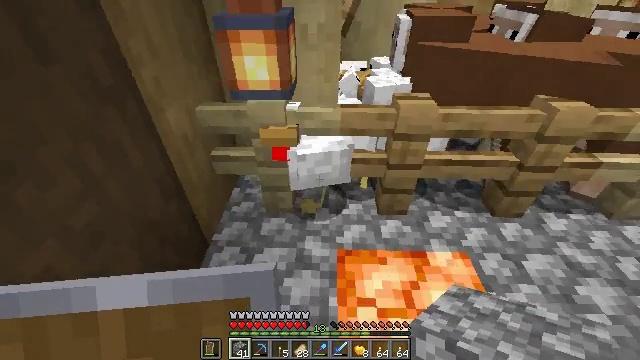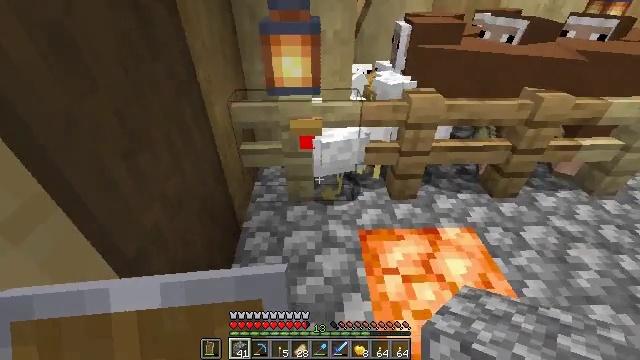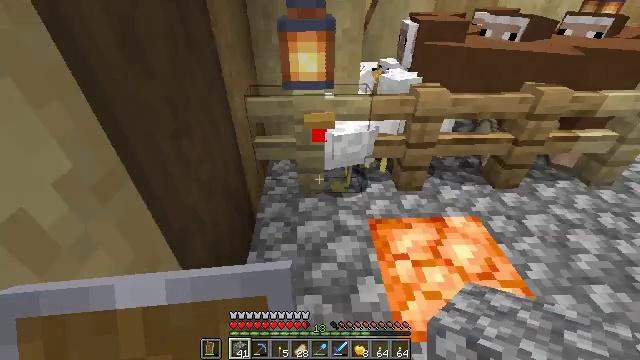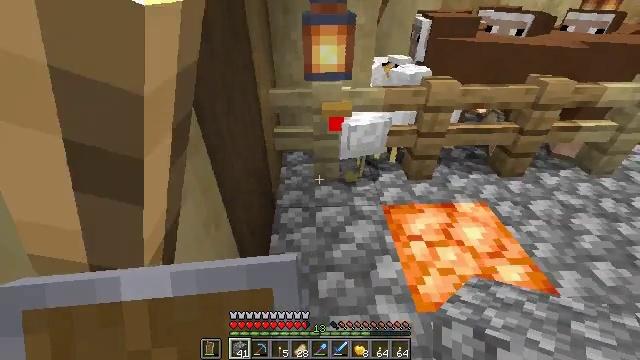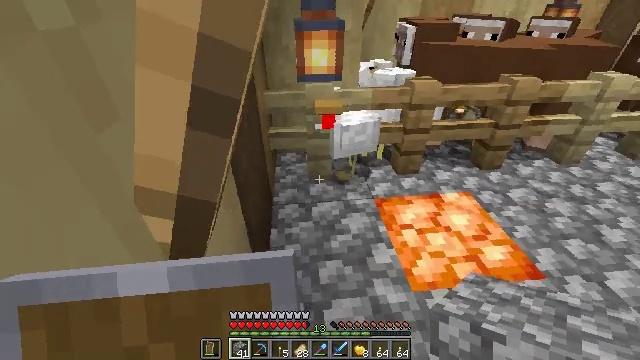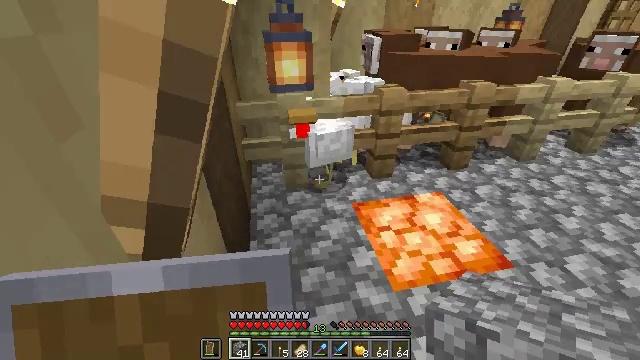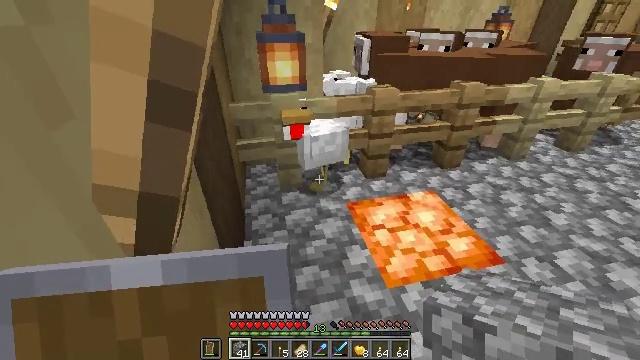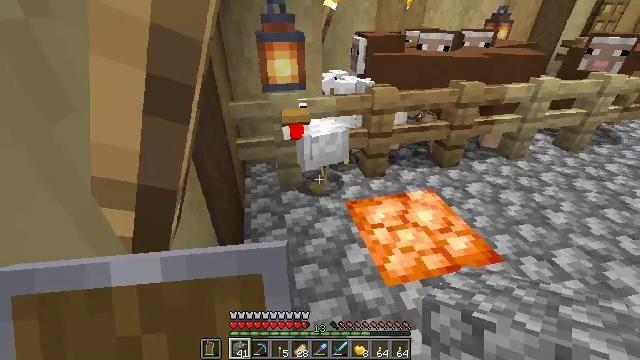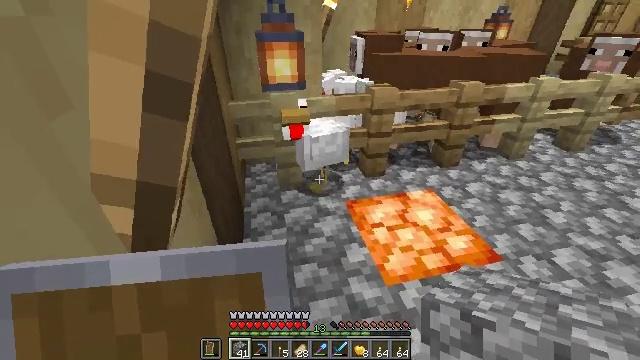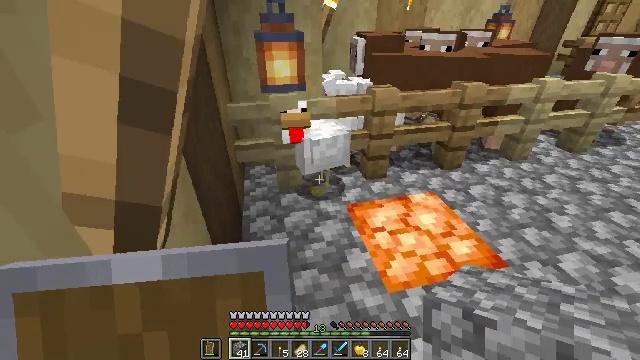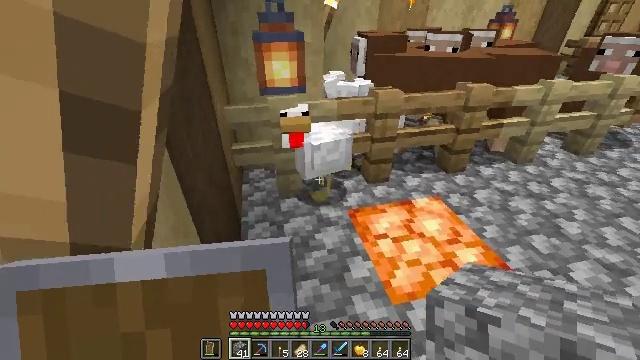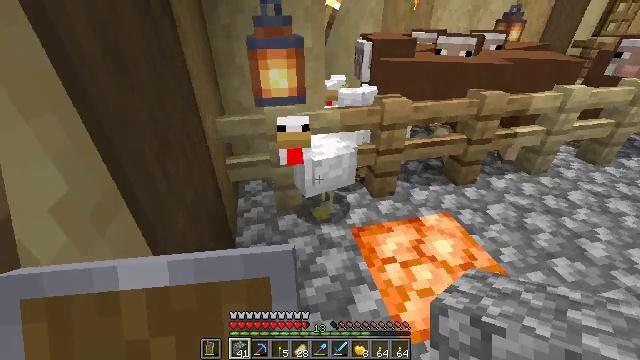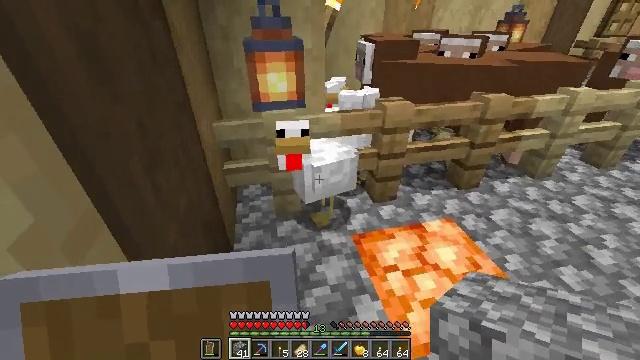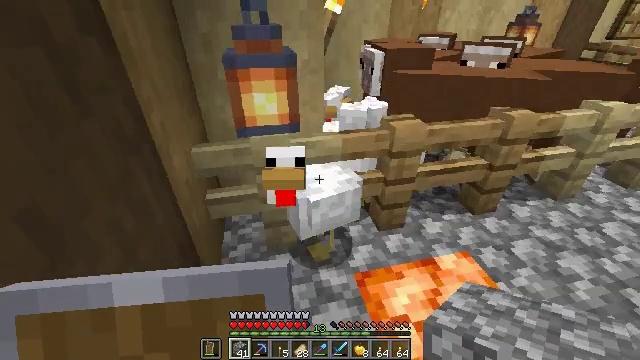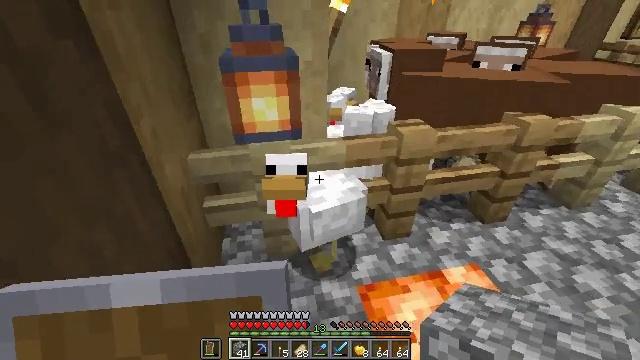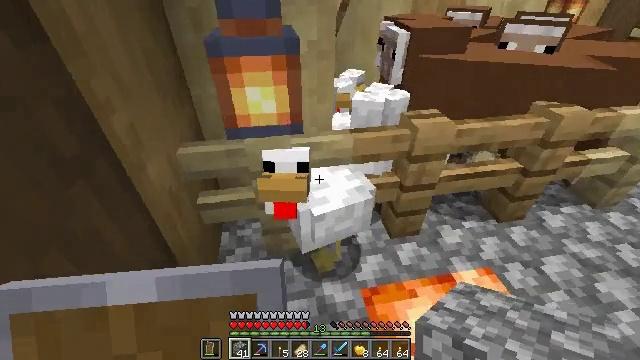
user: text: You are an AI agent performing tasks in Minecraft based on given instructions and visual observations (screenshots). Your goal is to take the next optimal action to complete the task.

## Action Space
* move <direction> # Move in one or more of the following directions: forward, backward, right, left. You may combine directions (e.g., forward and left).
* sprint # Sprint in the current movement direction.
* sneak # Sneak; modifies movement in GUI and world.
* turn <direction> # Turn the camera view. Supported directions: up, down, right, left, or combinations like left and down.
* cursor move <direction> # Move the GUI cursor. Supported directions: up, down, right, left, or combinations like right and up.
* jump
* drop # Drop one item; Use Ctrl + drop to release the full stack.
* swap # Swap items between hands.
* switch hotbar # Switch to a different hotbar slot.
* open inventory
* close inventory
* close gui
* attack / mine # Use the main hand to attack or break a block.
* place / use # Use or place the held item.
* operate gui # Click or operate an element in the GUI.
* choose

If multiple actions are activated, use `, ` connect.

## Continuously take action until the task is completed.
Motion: motion action
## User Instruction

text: Kill the chicken.
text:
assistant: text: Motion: move back and move left, turn right and up
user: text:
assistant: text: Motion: move back and move left
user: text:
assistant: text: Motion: move back and move left
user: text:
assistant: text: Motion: move left, turn right and up
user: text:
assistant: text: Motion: move left, turn right and up
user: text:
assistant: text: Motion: turn right
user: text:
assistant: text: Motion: no_op
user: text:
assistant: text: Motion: no_op
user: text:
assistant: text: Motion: move forward
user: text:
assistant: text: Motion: move forward
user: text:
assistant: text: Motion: move forward
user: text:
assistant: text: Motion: move forward
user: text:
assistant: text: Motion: move forward
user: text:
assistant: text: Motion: move forward, turn left
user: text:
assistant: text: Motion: move forward, turn left and down
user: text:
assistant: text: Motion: move forward, turn left and down
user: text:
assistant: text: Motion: turn left and down
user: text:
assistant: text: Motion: no_op
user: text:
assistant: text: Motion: turn left and down
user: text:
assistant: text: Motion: turn left and down
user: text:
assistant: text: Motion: turn left
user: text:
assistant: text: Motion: turn left and down
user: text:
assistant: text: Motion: no_op
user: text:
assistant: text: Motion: no_op
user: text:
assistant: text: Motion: no_op
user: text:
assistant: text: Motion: no_op
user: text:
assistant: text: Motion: no_op
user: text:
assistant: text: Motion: no_op
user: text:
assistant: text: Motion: no_op
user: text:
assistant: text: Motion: no_op